Question: I have a DropDown and a DropDownList on my form. I am aware that a DropDown can hold a placeholder text and a DropDownList cannot, however; I would like some code or a work around to allow either:
- -
Is this possible?

Thanks.
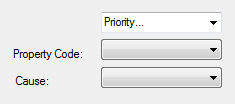
Answer: > But preferably a DropDownList with placeholder text (context menu option, or not)
By definition, the text displayed in this control is always the text of the selected item. You can add a "fake" item to the list if you want (e.g. "Select Property Code"), but you will have to check that this item isn't selected later.
To display one of the items (fake or not), simply set the 'SelectedIndex' to the appropriate value once the list is loaded.
> DropDown as read-only, therefore not allowing a user to type
This will actively make sure that the text is either in the list or a default value, effectively making it read only. (Written for a ComboBox, but the behavior should be identical with a DropDown.)
'''
Private Sub ComboBox1_TextChanged(sender As Object, e As EventArgs) Handles ComboBox1.TextChanged
Static recursion As Boolean = False
Dim defaultText As String = "My Default Text"
If recursion Then
recursion = False
Else
If ComboBox1.Items.Count > 0 Then
For i As Integer = 0 To ComboBox1.Items.Count - 1
If ComboBox1.Items(i).ToString = ComboBox1.Text Then
Exit Sub
End If
Next
recursion = True
ComboBox1.Text = defaultText
End If
End Sub
'''
Alternatively, here is a sub I call whenever a "strict" ComboBox looses focus to accomplish the same thing. The difference is that doing it this way allows you to keep the AutoComplete functionality:
'''
Public Sub EnforceList(ByRef box As ComboBox) 'FORCES .TEXT TO BEST (OR FIRST) MATCH IN .ITEMS
'If list contains item whose name begins another item's, the shorter must be listed first, e.g. "sew" must preceed "sewer"
If box.Items.Count = 0 Then Exit Sub 'Can't enforce a list that doesn't exist
Dim txt As String = box.Text
Do
For i As Integer = 0 To box.Items.Count - 1
If box.Items(i).ToString Like txt & "*" Then
box.Text = box.Items(i).ToString
Exit Sub
End If
Next
txt = Left(txt, Len(txt) - 1)
Loop
End Sub
'''